Question: I'm trying to create a valid TCP connection to my test server in order to simulate a GET request. Hopefully I'm pretty close to a solution.
Using Wireshark data from a real request, I've managed to get the 'SYN' & 'SYN-ACK' when sending one package using 'PacketCommunicator.SendPacket()':

However, I can't seem to make the 'ACK' appear.
The first packets is constructed using 'EthernetLayer', 'IpV4Layer' and a 'TcpLayer', while the latter (currently non-working) uses the ones just mentioned + a 'HttpRequestLayer'.
The last packets 'TcpLayer''s 'ControlBits' is set to 'TcpControlBits.Acknowledgment'. Despite this, it's not showing up in WireShark like on my "real" GET requests.
Hopefully I've posted the relevant part of the code. If not - please let me know.
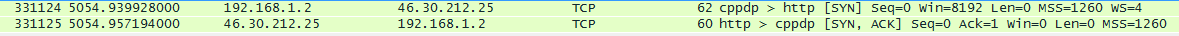
Answer: Here is a draft that works (I've checked).
Please change the values used when constructing HttpGetSender instance to whatever you need.
The tricky part is to get the sequence and acknowledgement numbers right.
'''
using System;
using System.Collections.Generic;
using PcapDotNet.Core;
using PcapDotNet.Packets;
using PcapDotNet.Packets.Ethernet;
using PcapDotNet.Packets.Http;
using PcapDotNet.Packets.IpV4;
using PcapDotNet.Packets.Transport;
namespace SendingHttpGet
{
internal class HttpGetSender
{
public HttpGetSender()
{
}
public MacAddress SourceMac { get; set; }
public MacAddress DestinationMac { get; set; }
public IpV4Address SourceIpV4 { get; set; }
public IpV4Address DestinationIpV4 { get; set; }
public string Host { get; set; }
public void Run(PacketDevice device)
{
using (PacketCommunicator communicator = device.Open(100, // name of the device
PacketDeviceOpenAttributes.Promiscuous,
// promiscuous mode
100)) // read timeout
{
SendSyn(communicator);
WaitForAck(communicator);
}
}
private void WaitForAck(PacketCommunicator communicator)
{
communicator.SetFilter("tcp and src " + DestinationIpV4 + " and dst " + SourceIpV4 + " and src port " + _destinationPort + " and dst port " + _sourcePort);
Packet packet;
while (true)
{
if (communicator.ReceivePacket(out packet) == PacketCommunicatorReceiveResult.Ok)
{
if (packet.Ethernet.IpV4.Tcp.AcknowledgmentNumber == _expectedAckNumber)
{
_seqNumber = _expectedAckNumber;
_ackNumber = packet.Ethernet.IpV4.Tcp.SequenceNumber + 1;
SendGet(communicator);
break;
}
}
SendSyn(communicator);
}
WaitForResponse(communicator);
}
private void WaitForResponse(PacketCommunicator communicator)
{
communicator.SetFilter("tcp and src " + DestinationIpV4 + " and dst " + SourceIpV4 + " and src port " + _destinationPort + " and dst port " + _sourcePort);
Packet packet;
while (true)
{
if (communicator.ReceivePacket(out packet) == PacketCommunicatorReceiveResult.Ok)
{
Console.WriteLine("Expected ack number: " + _expectedAckNumber);
Console.WriteLine("Received ack number: " + packet.Ethernet.IpV4.Tcp.AcknowledgmentNumber);
if (packet.Ethernet.IpV4.Tcp.AcknowledgmentNumber == _expectedAckNumber)
{
break;
}
}
SendGet(communicator);
}
}
private void SendSyn(PacketCommunicator communicator)
{
// Ethernet Layer
EthernetLayer ethernetLayer = new EthernetLayer
{
Source = SourceMac,
Destination = DestinationMac,
};
// IPv4 Layer
IpV4Layer ipV4Layer = new IpV4Layer
{
Source = SourceIpV4,
CurrentDestination = DestinationIpV4,
Ttl = 128,
Fragmentation =
new IpV4Fragmentation(IpV4FragmentationOptions.DoNotFragment, 0),
Identification = 1234,
};
// TCP Layer
TcpLayer tcpLayer = new TcpLayer
{
SourcePort = _sourcePort,
DestinationPort = _destinationPort,
SequenceNumber = _seqNumber,
ControlBits = TcpControlBits.Synchronize,
Window = _windowSize,
};
communicator.SendPacket(PacketBuilder.Build(DateTime.Now, ethernetLayer, ipV4Layer, tcpLayer));
_expectedAckNumber = _seqNumber + 1;
}
private void SendGet(PacketCommunicator communicator)
{
// Ethernet Layer
EthernetLayer ethernetLayer = new EthernetLayer
{
Source = SourceMac,
Destination = DestinationMac,
};
// IPv4 Layer
IpV4Layer ipV4Layer = new IpV4Layer
{
Source = SourceIpV4,
CurrentDestination = DestinationIpV4,
Ttl = 128,
Fragmentation =
new IpV4Fragmentation(IpV4FragmentationOptions.DoNotFragment, 0),
Identification = 1235,
};
// TCP Layer
TcpLayer tcpLayer = new TcpLayer
{
SourcePort = _sourcePort,
DestinationPort = _destinationPort,
SequenceNumber = _seqNumber,
AcknowledgmentNumber = _ackNumber,
ControlBits = TcpControlBits.Acknowledgment,
Window = _windowSize,
};
// HTTP Layer
HttpLayer httpLayer = new HttpRequestLayer
{
Uri = "/",
Header = new HttpHeader(HttpField.CreateField("Host", Host)),
Method = new HttpRequestMethod(HttpRequestKnownMethod.Get),
Version = HttpVersion.Version11,
};
Packet packet = PacketBuilder.Build(DateTime.Now, ethernetLayer, ipV4Layer, tcpLayer, httpLayer);
communicator.SendPacket(packet);
_expectedAckNumber = (uint) (_seqNumber + packet.Ethernet.IpV4.Tcp.PayloadLength);
}
private ushort _sourcePort = (ushort) (4123 + new Random().Next() % 1000);
private ushort _destinationPort = 80;
private uint _seqNumber = (uint) new Random().Next();
private uint _expectedAckNumber;
private ushort _windowSize = 8192;
private uint _ackNumber;
}
internal class Program
{
private static void Main(string[] args)
{
// Retrieve the device list from the local machine
IList<LivePacketDevice> allDevices = LivePacketDevice.AllLocalMachine;
if (allDevices.Count == 0)
{
Console.WriteLine("No interfaces found! Make sure WinPcap is installed.");
return;
}
// Print the list
for (int i = 0; i != allDevices.Count; ++i)
{
LivePacketDevice device = allDevices[i];
Console.Write((i + 1) + ". " + device.Name);
if (device.Description != null)
Console.WriteLine(" (" + device.Description + ")");
else
Console.WriteLine(" (No description available)");
}
int deviceIndex = 0;
do
{
Console.WriteLine("Enter the interface number (1-" + allDevices.Count + "):");
string deviceIndexString = Console.ReadLine();
if (!int.TryParse(deviceIndexString, out deviceIndex) ||
deviceIndex < 1 || deviceIndex > allDevices.Count)
{
deviceIndex = 0;
}
} while (deviceIndex == 0);
// Take the selected adapter
PacketDevice selectedDevice = allDevices[deviceIndex - 1];
HttpGetSender sender = new HttpGetSender
{
SourceMac = new MacAddress("your:host:mac:address:1:2"),
DestinationMac = new MacAddress("gateway:mac:address:1:2:3"),
SourceIpV4 = new IpV4Address("your.host.ip.address"),
DestinationIpV4 = new IpV4Address("target.host.ip.address"),
Host = "targethost.com",
};
sender.Run(selectedDevice);
}
}
}
'''